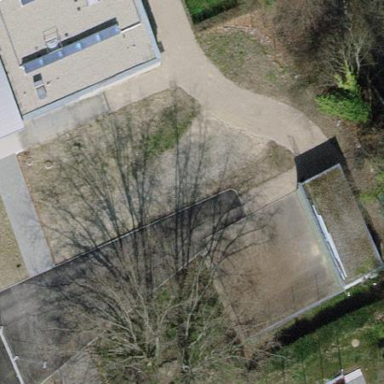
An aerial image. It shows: Asphalt tennis court with training wall. It is part of leisure land track.